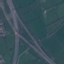
Label: Highway